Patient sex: M
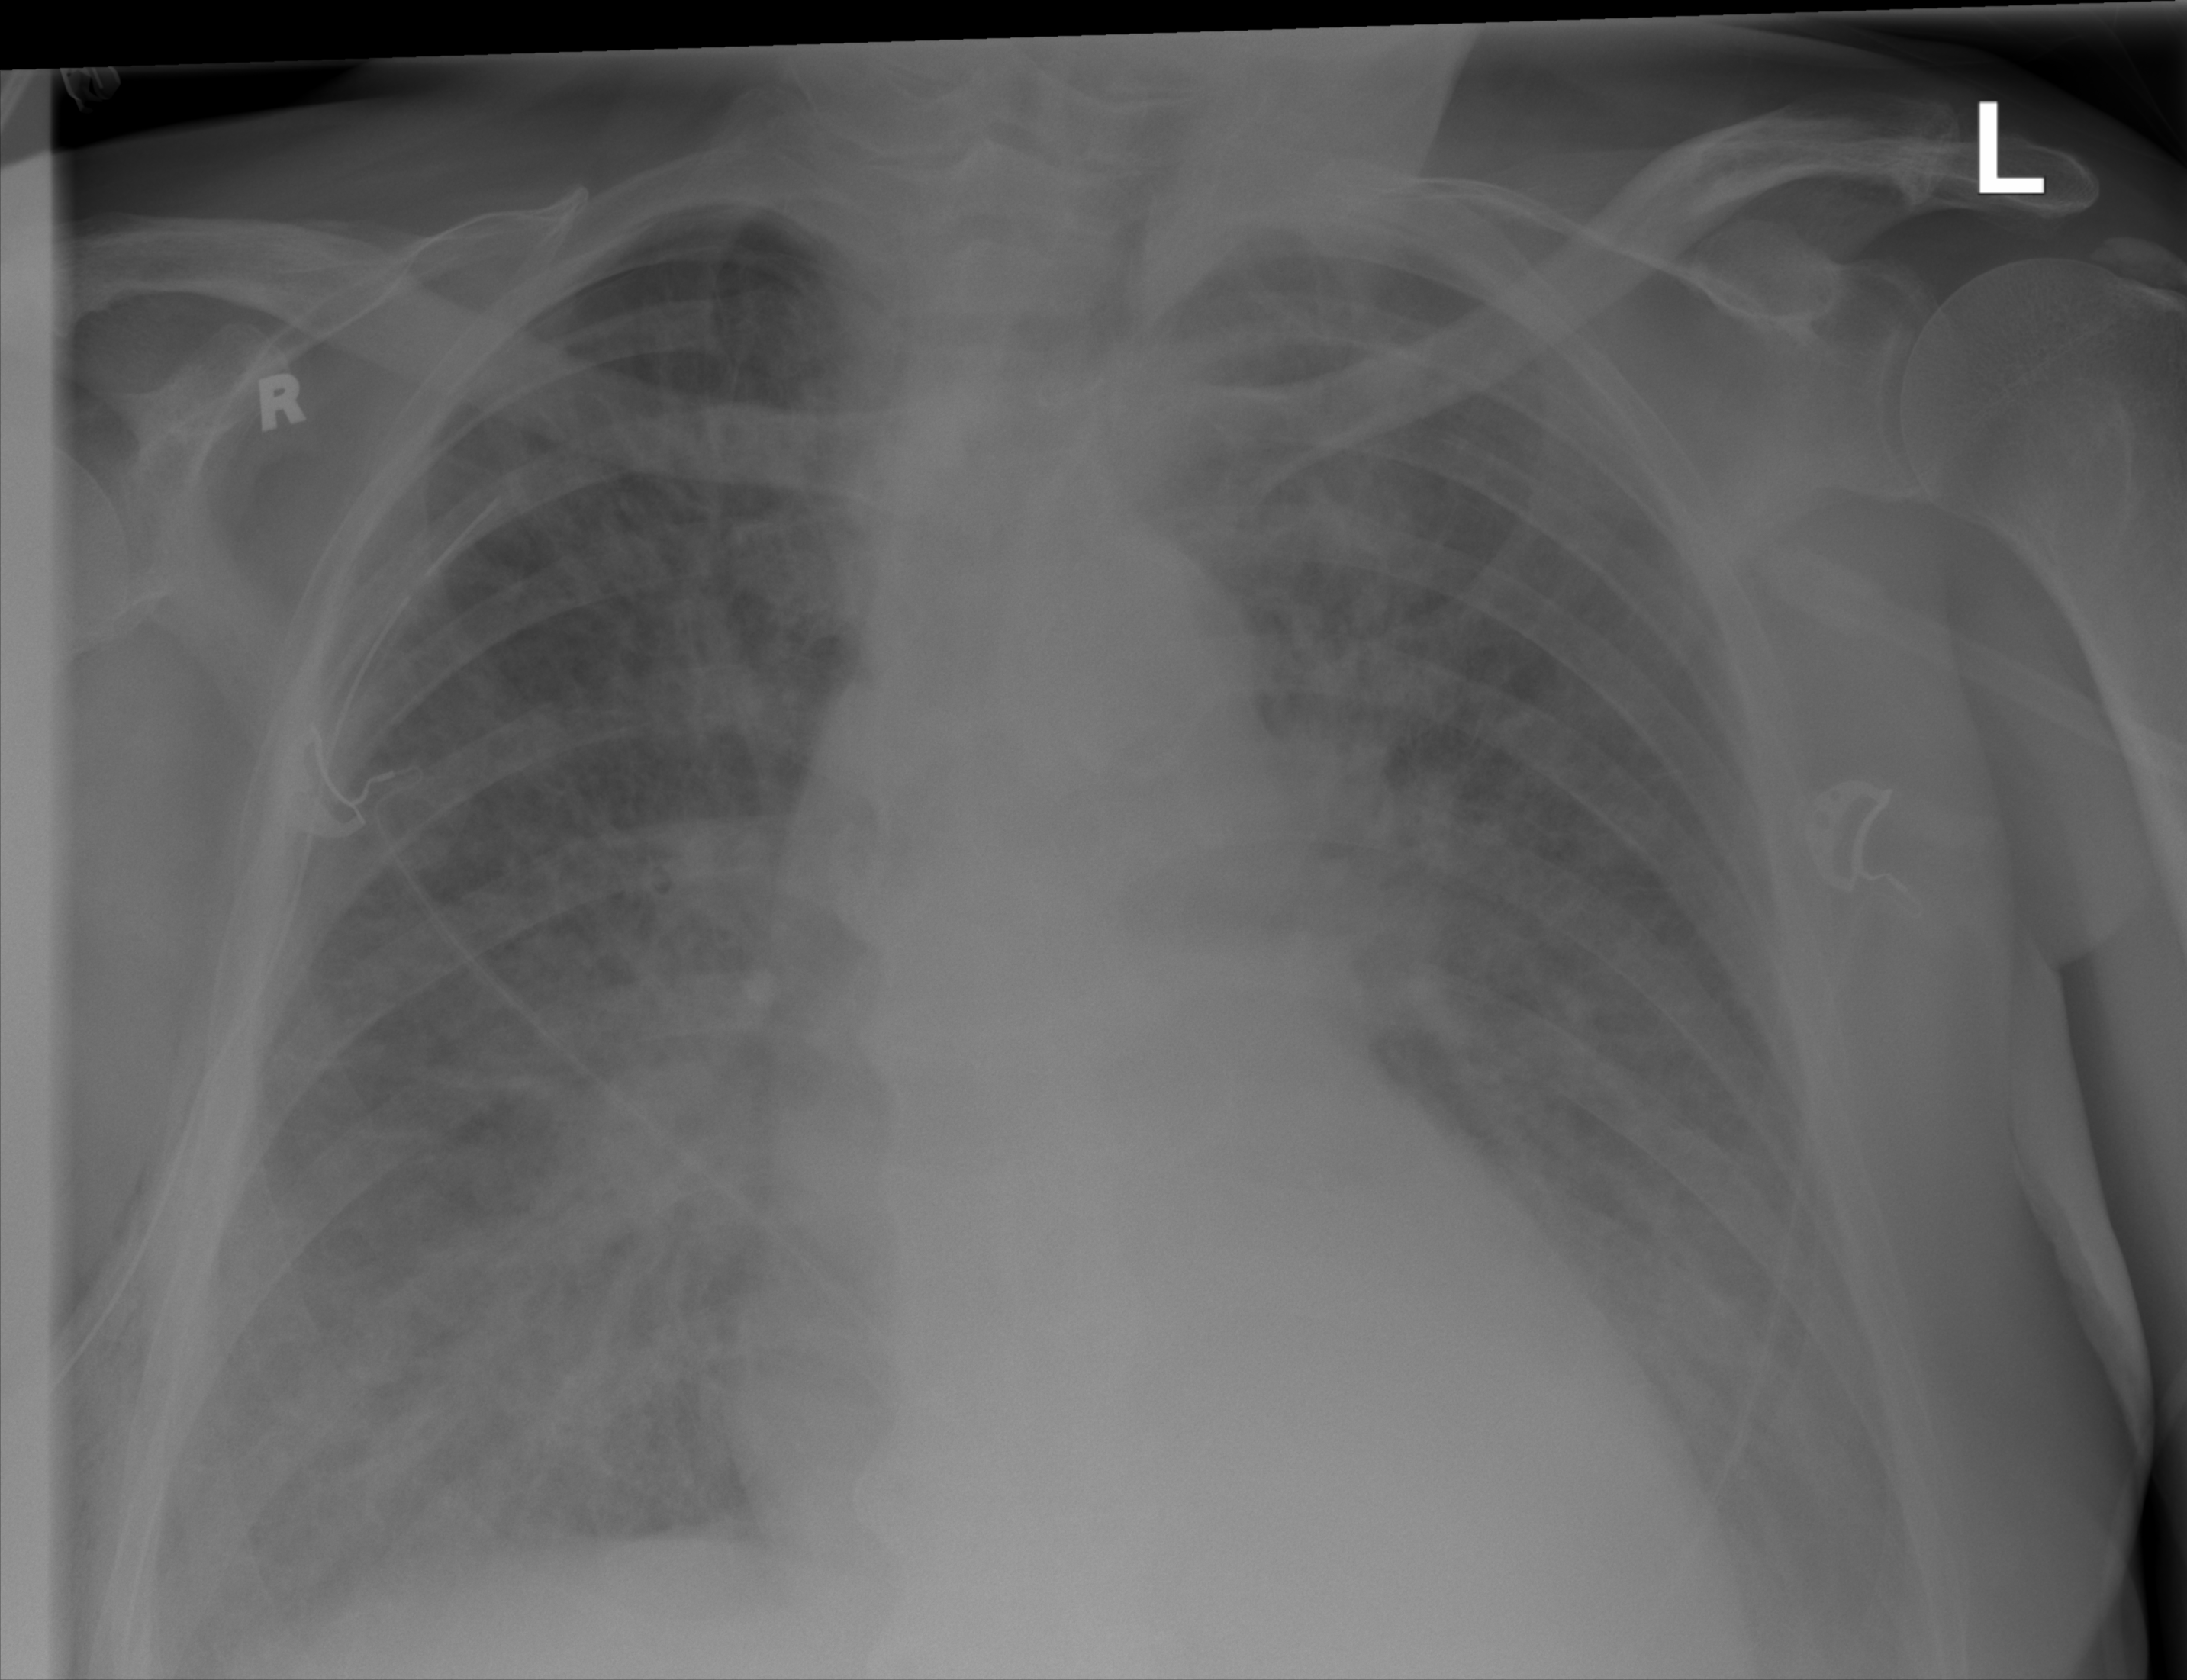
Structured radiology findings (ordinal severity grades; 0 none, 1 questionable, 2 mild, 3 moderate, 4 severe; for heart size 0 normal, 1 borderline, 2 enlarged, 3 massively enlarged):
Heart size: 2
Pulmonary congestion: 2
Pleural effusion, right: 2
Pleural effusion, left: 2
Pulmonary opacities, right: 0
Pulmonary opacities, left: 0
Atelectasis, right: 2
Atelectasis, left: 2